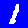
Digit: 1